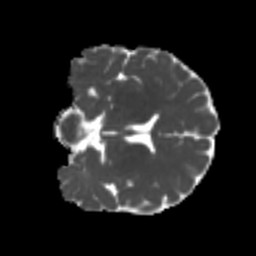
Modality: MD
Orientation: coronal
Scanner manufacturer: siemens
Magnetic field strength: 3 T
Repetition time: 4 s
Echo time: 0.0594 s